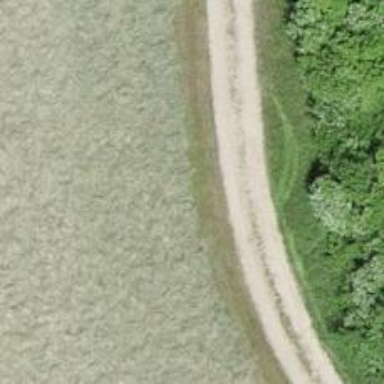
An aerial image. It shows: Gravel track with grade3 tracktype.